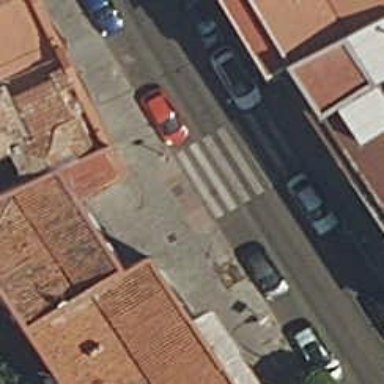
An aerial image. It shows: Uncontrolled crossing on the road.